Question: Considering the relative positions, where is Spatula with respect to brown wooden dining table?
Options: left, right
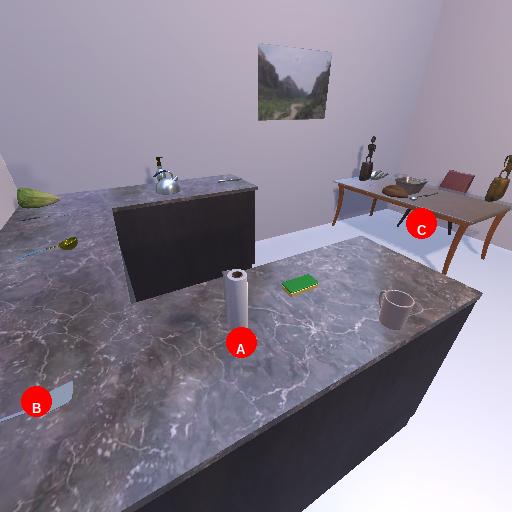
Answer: left